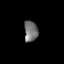
Tissue: lung
Cell type: Epithelial cells
Senescence score: 0.2276
Nuclear area (px): 279
Mean DAPI intensity: 114.943